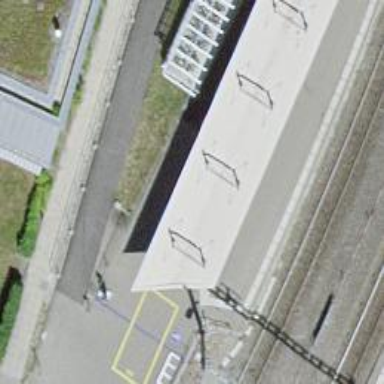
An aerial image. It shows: Bicycle parking area.